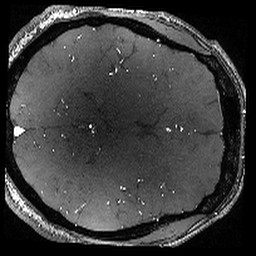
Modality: angio
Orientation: axial
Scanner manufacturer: philips
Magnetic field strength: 7 T
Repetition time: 0.024 s
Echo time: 0.00384 s